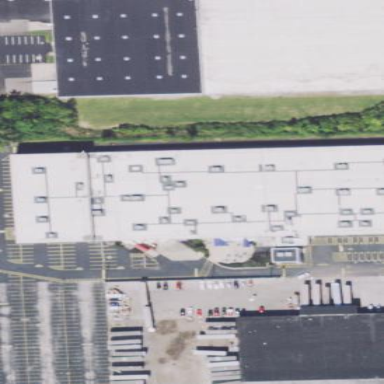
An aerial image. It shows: Warehouse.